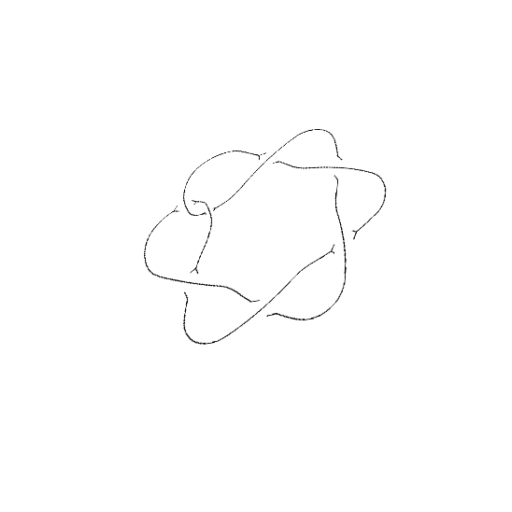
Crossing number: 7